Aerial crown-view tile of a tropical tree (Barro Colorado Island, Panama), acquired 20250915:
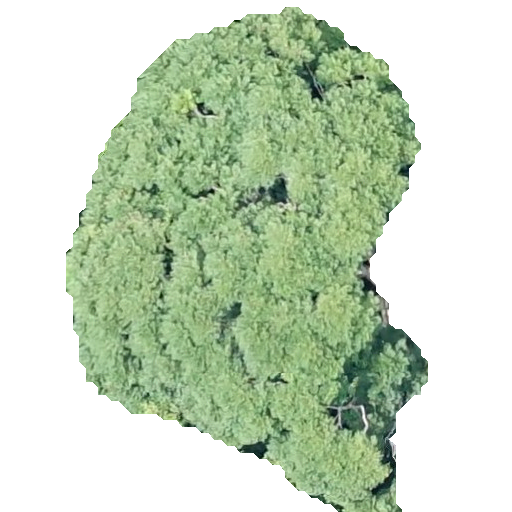
Species: Jacaranda copaia
GBIF accepted scientific name: Jacaranda copaia
Crown area: 184.362 m²